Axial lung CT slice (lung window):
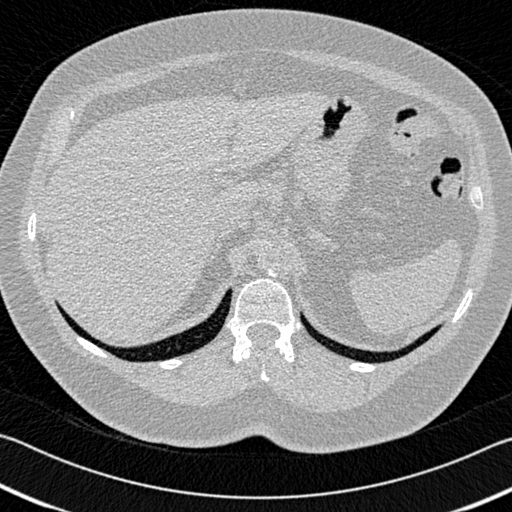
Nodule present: no